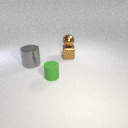
small green rubber cylinder to the left of small brown metal cube